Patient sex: M
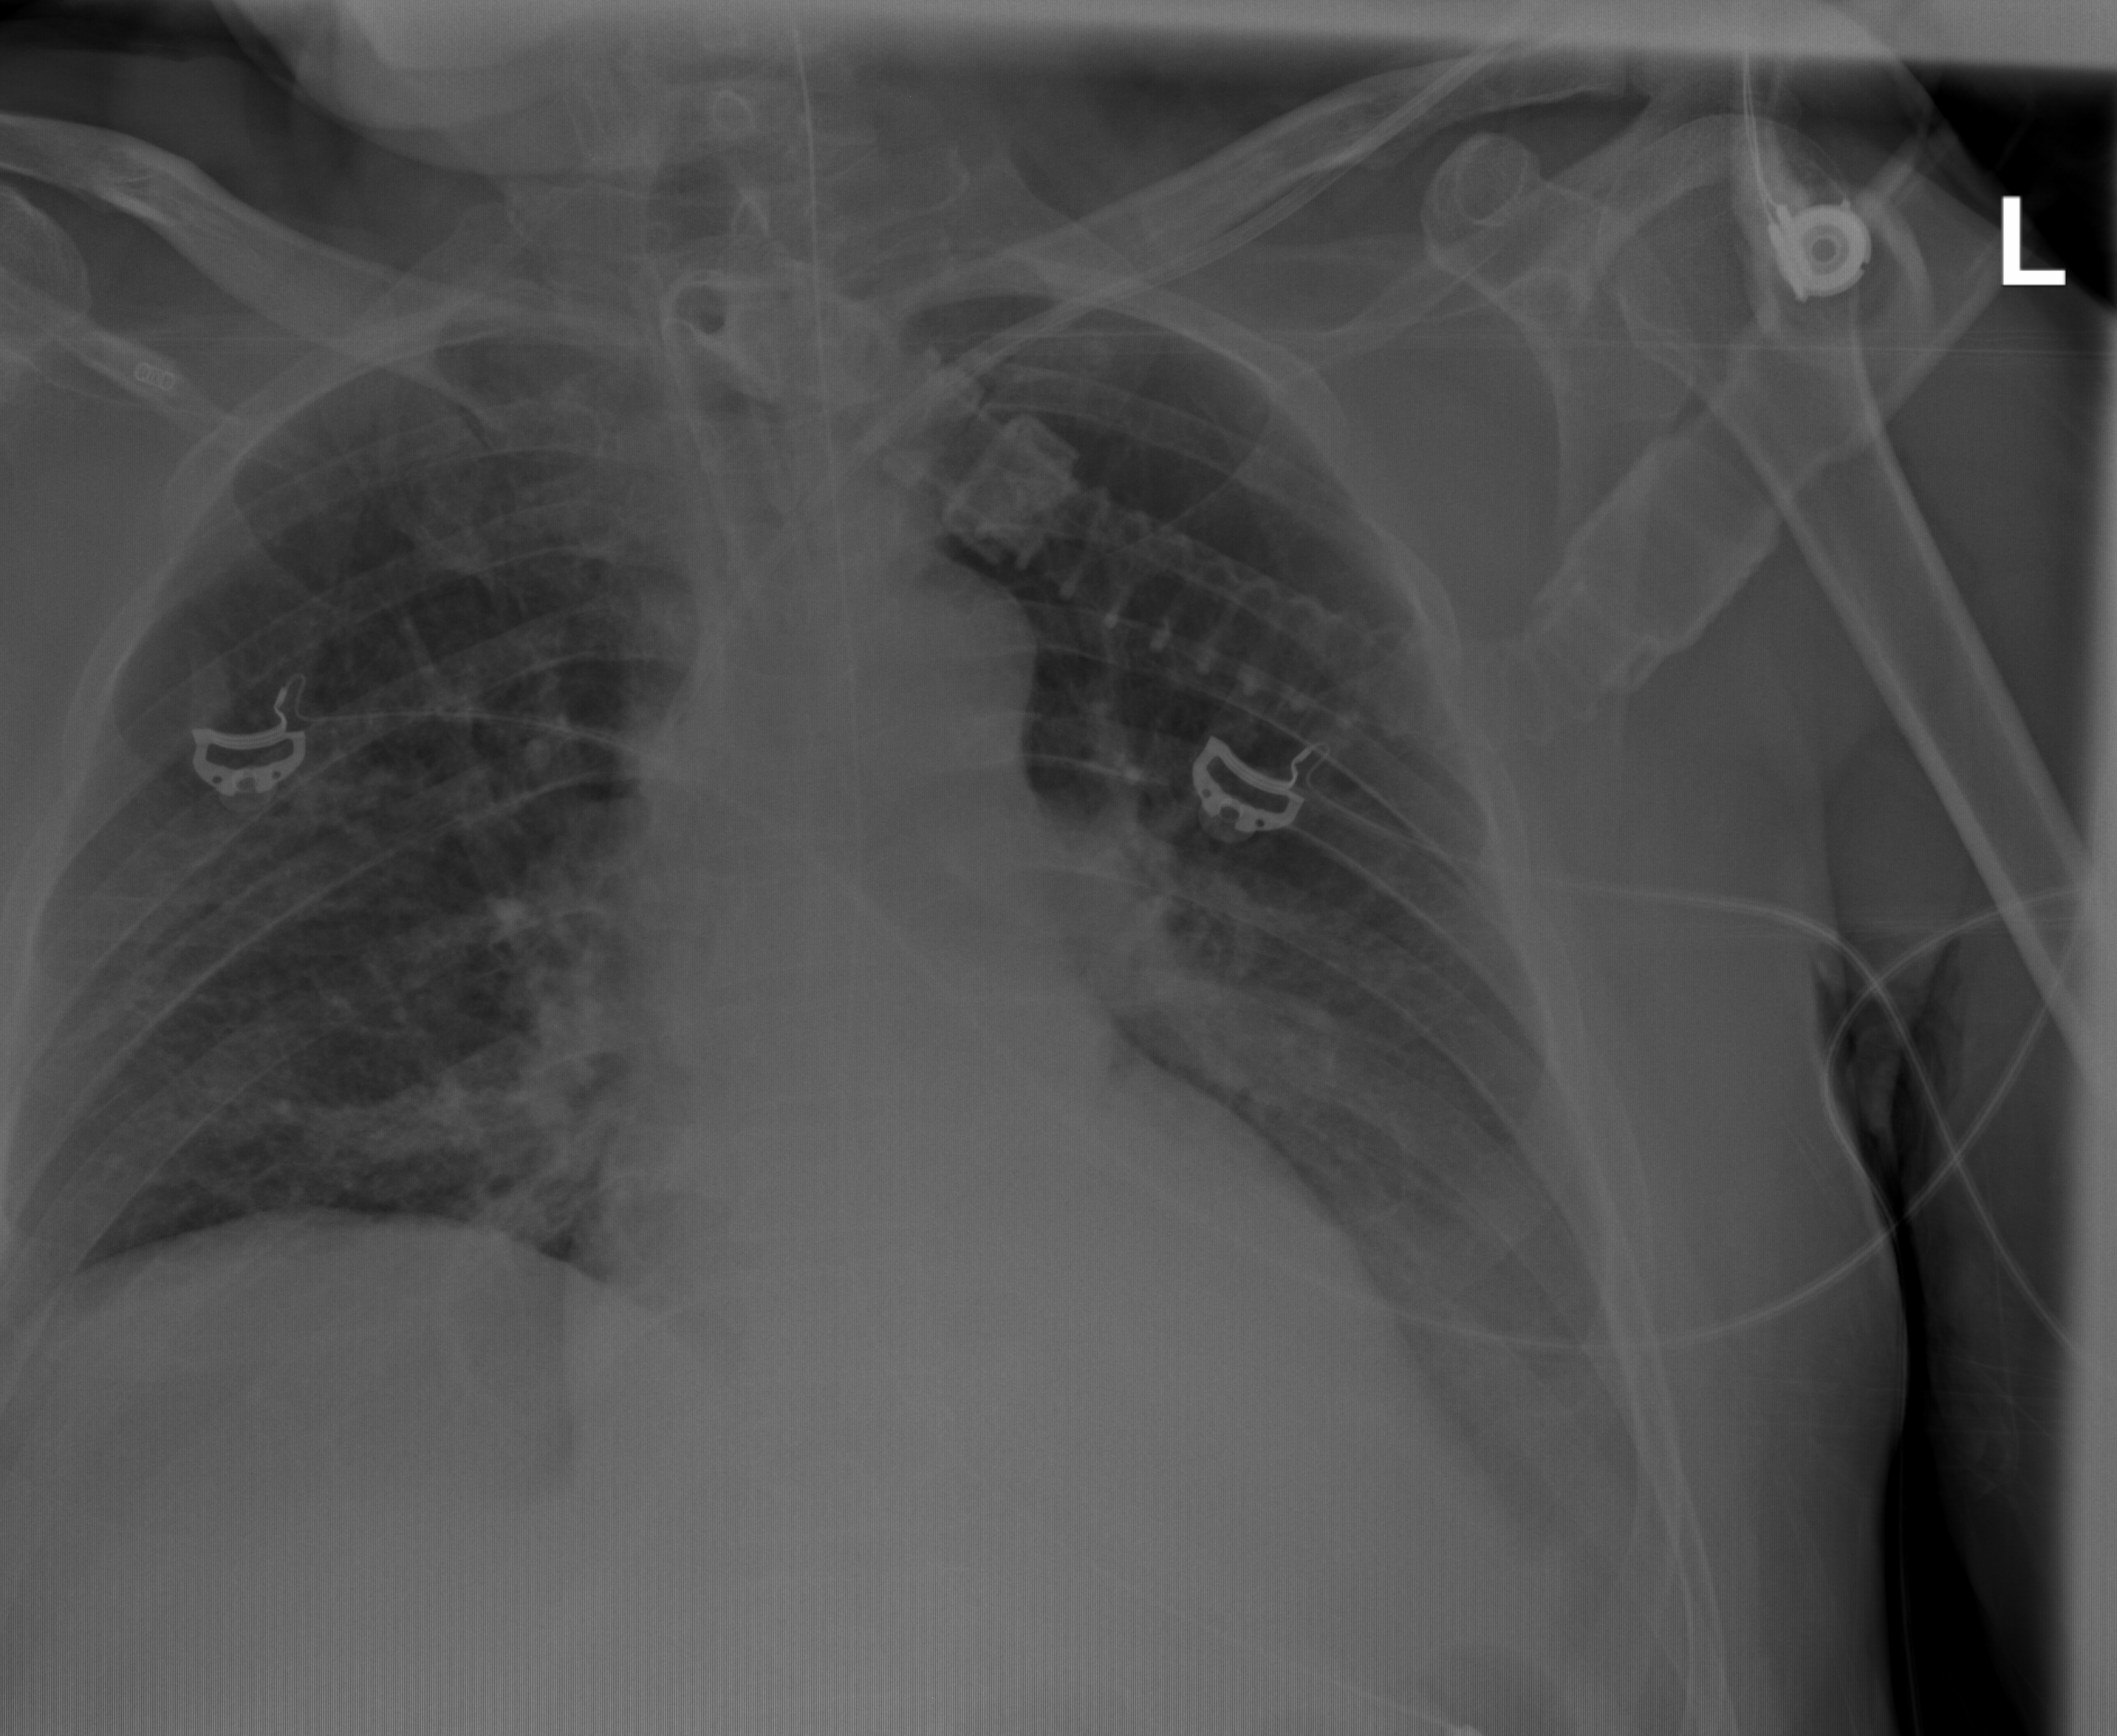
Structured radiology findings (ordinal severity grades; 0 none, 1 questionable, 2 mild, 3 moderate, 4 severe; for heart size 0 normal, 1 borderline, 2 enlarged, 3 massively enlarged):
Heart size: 1
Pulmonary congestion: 2
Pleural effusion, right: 2
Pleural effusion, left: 2
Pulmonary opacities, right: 0
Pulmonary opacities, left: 0
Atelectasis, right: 0
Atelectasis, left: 2